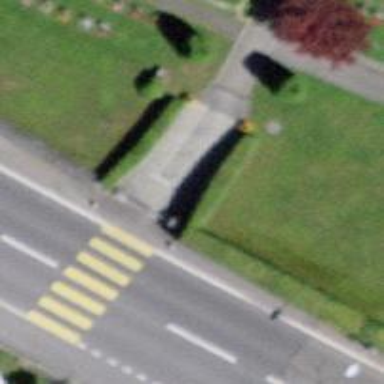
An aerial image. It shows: Road with steps.